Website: home-depot
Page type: customer-info-address
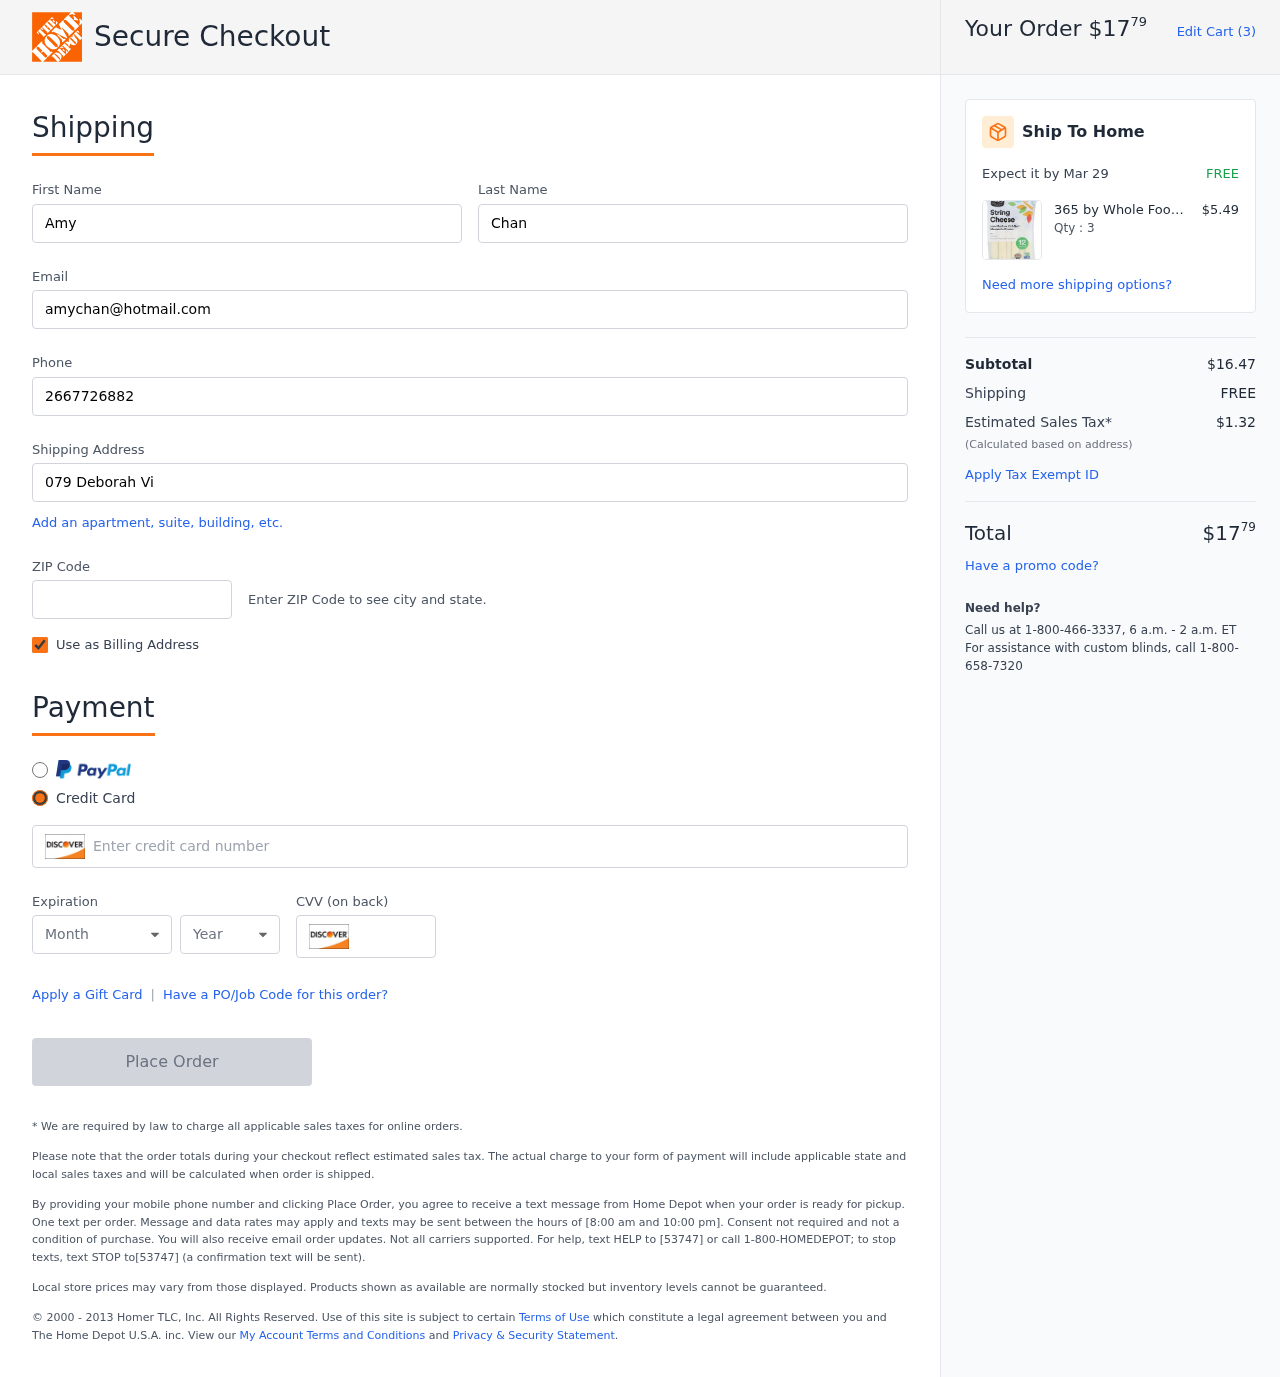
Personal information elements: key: PII_CARD_CVV
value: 885
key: PII_CARD_EXPIRY_MONTH
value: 01
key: PII_CARD_EXPIRY_YEAR
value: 26
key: PII_CARD_NUMBER
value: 6579 7143 9655 9563
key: PII_EMAIL
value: amychan@hotmail.com
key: PII_FIRSTNAME
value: Amy
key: PII_LASTNAME
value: Chan
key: PII_PHONE
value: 2667726882
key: PII_POSTCODE
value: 53112
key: PII_STREET
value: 079 Deborah Village Apt. 014
Product elements: key: PRODUCT1_BRAND
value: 365 by Whole Foods Market
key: PRODUCT1_NAME
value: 365 by Whole Foods Market, String Cheese (12 - 1 Ounce Sticks), 12 Ounce (Packaging May Vary)
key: PRODUCT1_NAME
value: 365 by Whole Foods M...
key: PRODUCT1_PRICE
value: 5.49
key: PRODUCT1_QUANTITY
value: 3
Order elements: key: ORDER_TOTAL
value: $1779
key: ORDER_NUM_ITEMS
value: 3
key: ORDER_DELIVERY_DATE
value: Mar 29
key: ORDER_SUBTOTAL
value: $16.47
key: ORDER_SHIPPING_COST
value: FREE
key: ORDER_TAX
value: $1.32